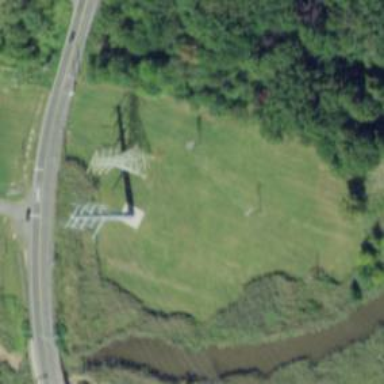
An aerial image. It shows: Lattice structure tower.